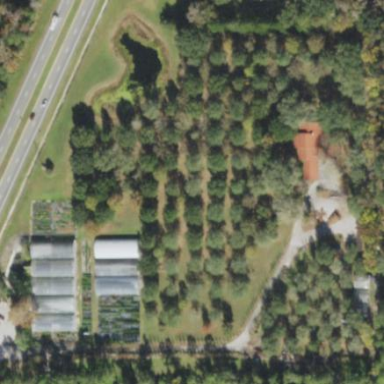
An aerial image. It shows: Plant nursery with trees.